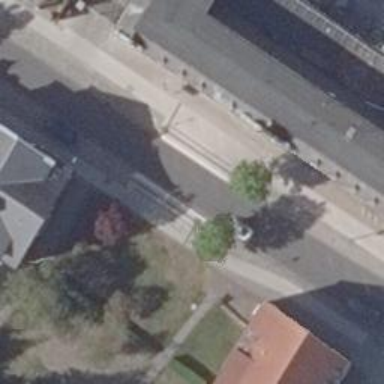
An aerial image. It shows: Public transport stop position.